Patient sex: F
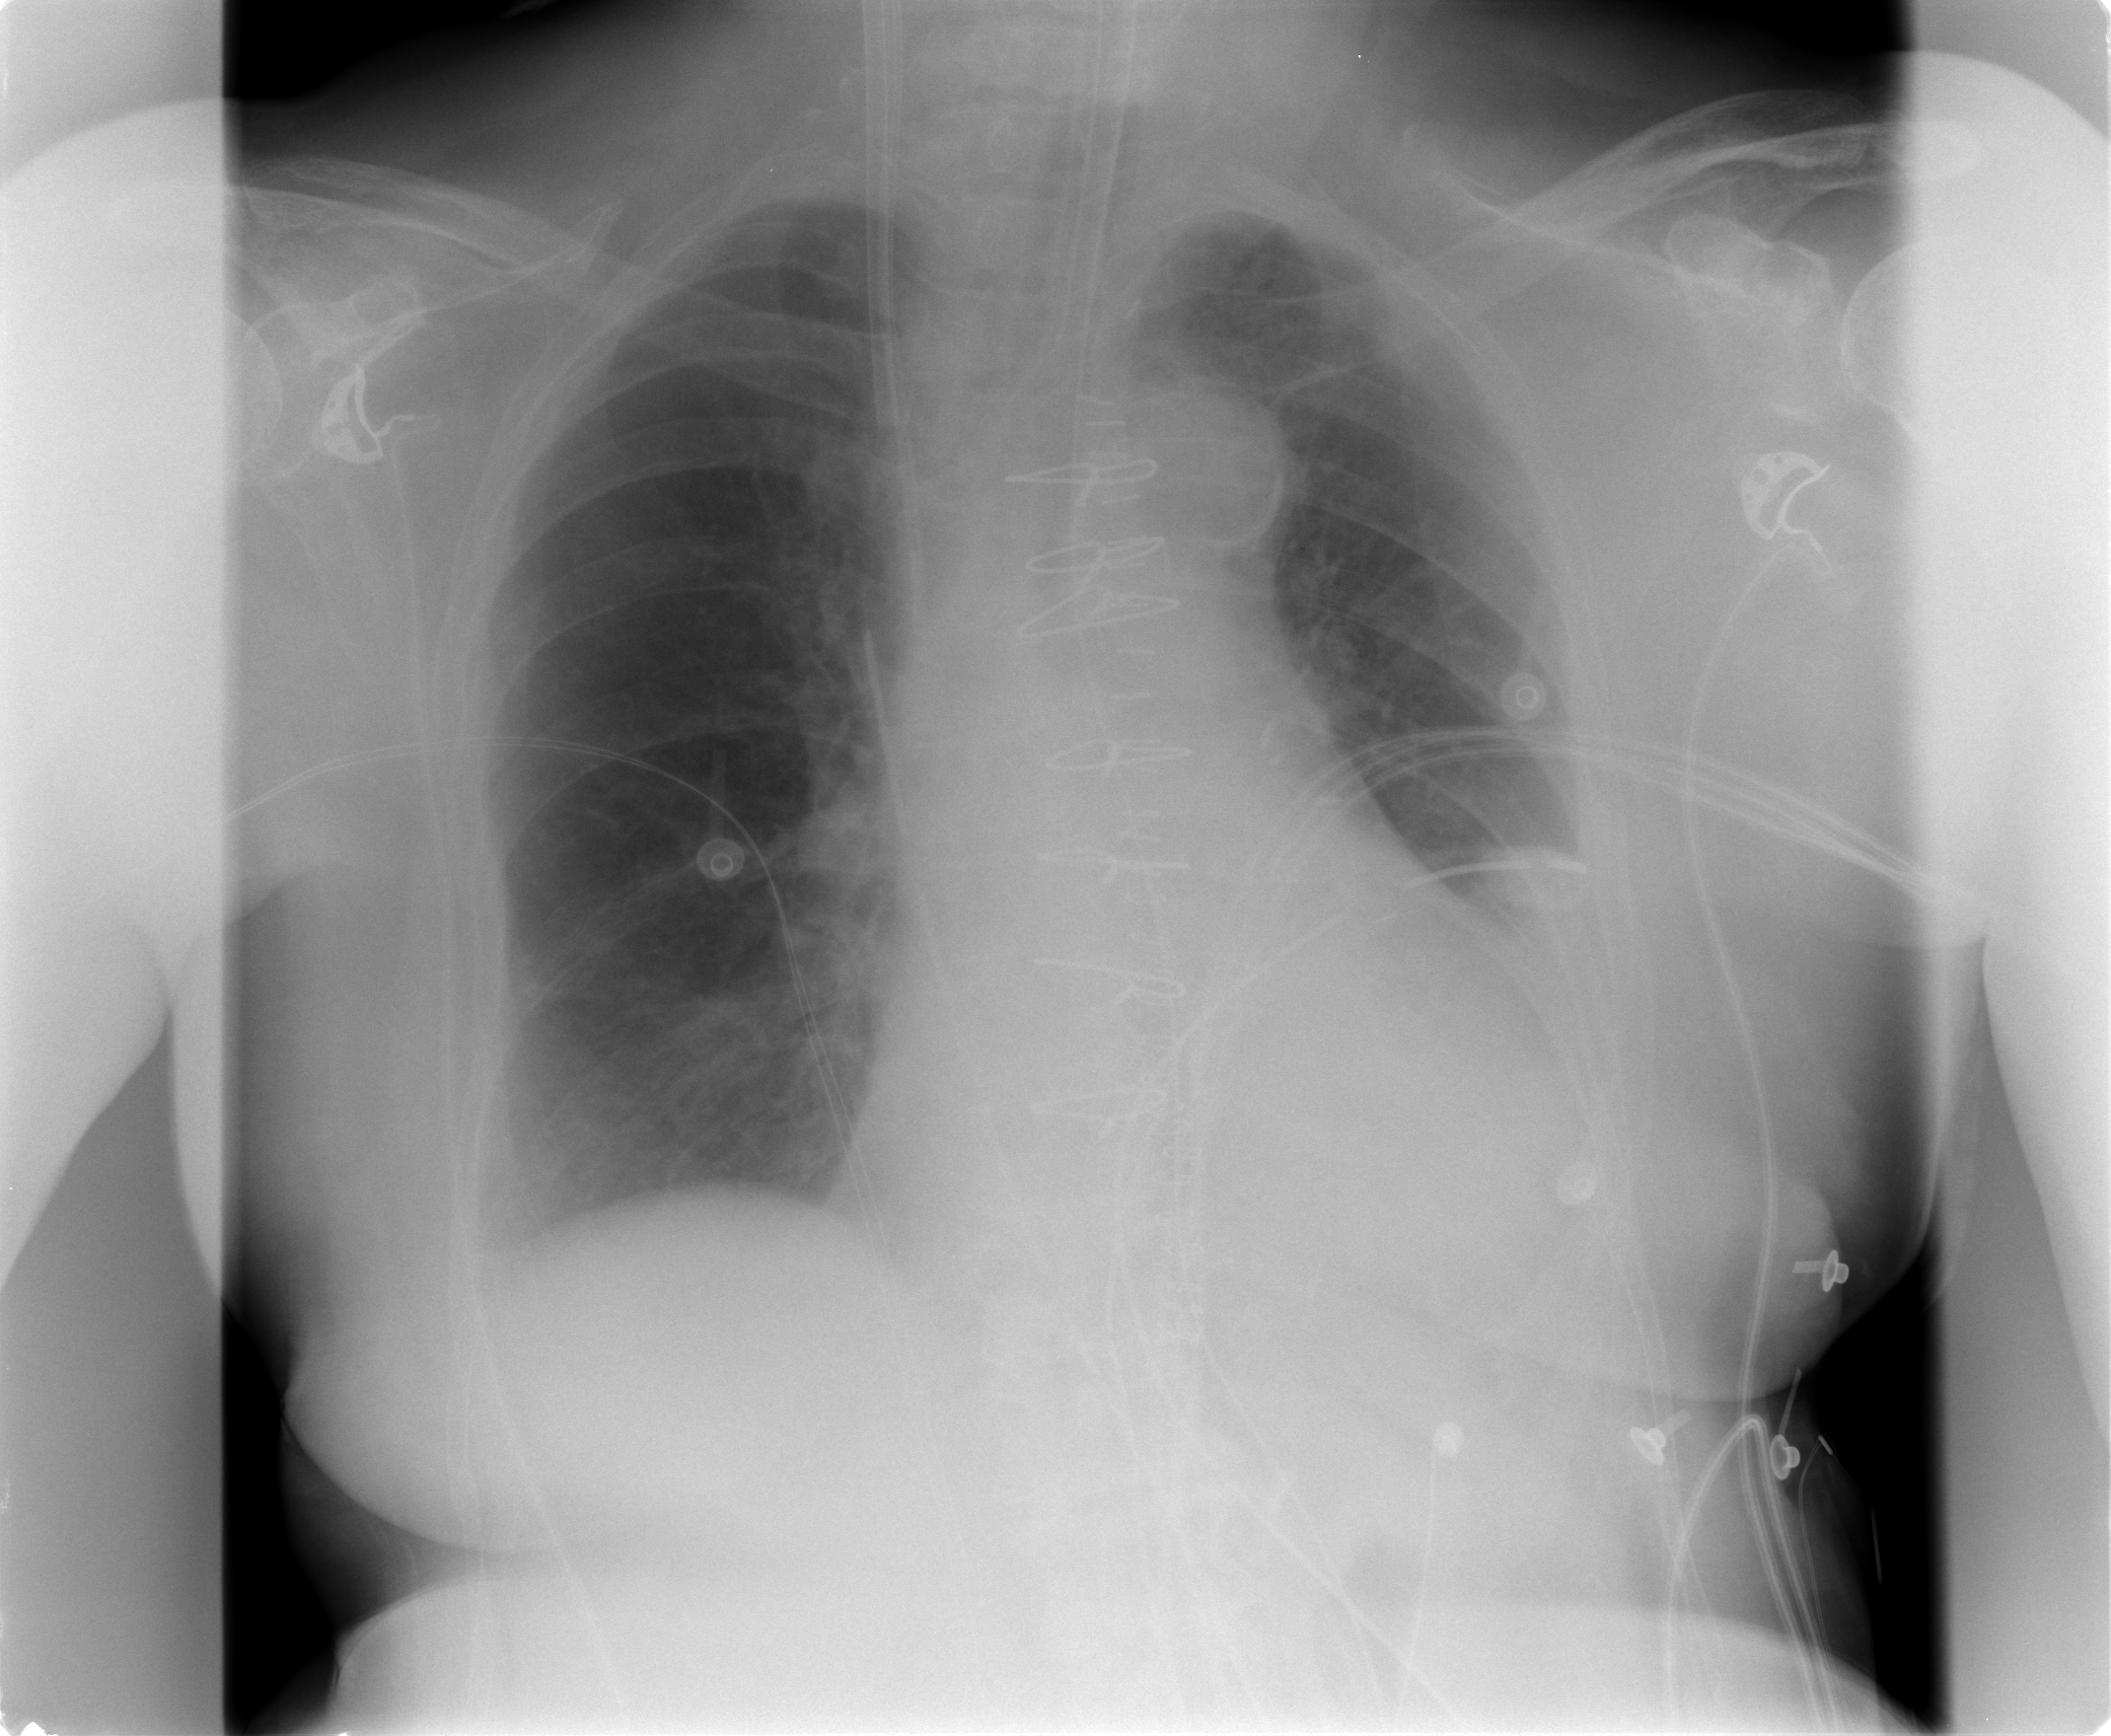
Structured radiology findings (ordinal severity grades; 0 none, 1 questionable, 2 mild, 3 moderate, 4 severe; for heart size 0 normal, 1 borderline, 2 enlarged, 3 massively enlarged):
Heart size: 0
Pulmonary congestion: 0
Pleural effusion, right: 1
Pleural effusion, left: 2
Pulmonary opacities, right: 0
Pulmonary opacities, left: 0
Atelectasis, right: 1
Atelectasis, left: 2